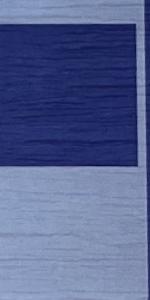
Label: Empty